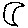
Label: moon